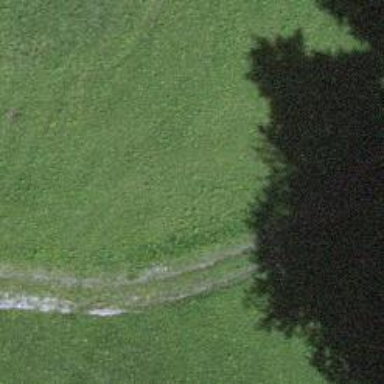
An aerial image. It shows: Gravel path.